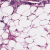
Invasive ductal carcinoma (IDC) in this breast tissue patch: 1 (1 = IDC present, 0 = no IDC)